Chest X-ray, PA view. Patient: 60 years old, sex M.
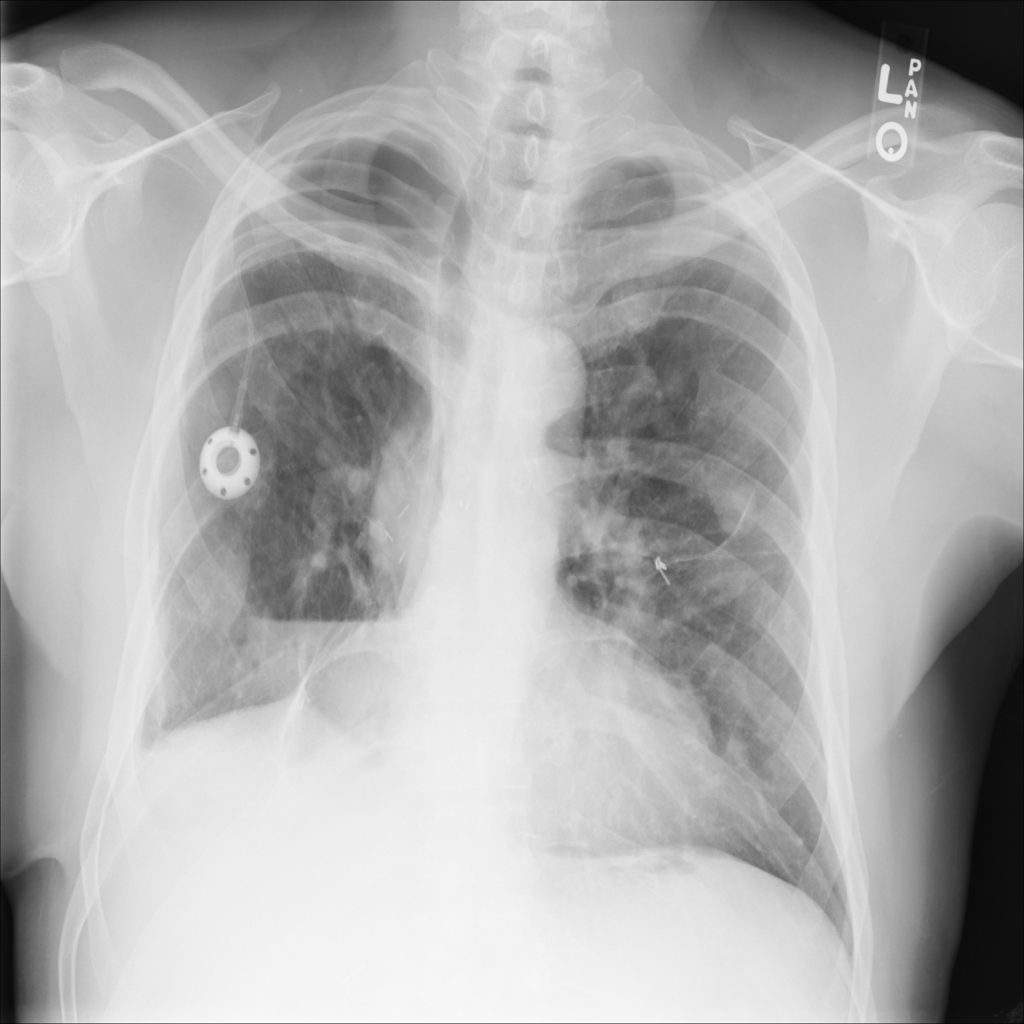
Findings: Nodule, Pneumothorax